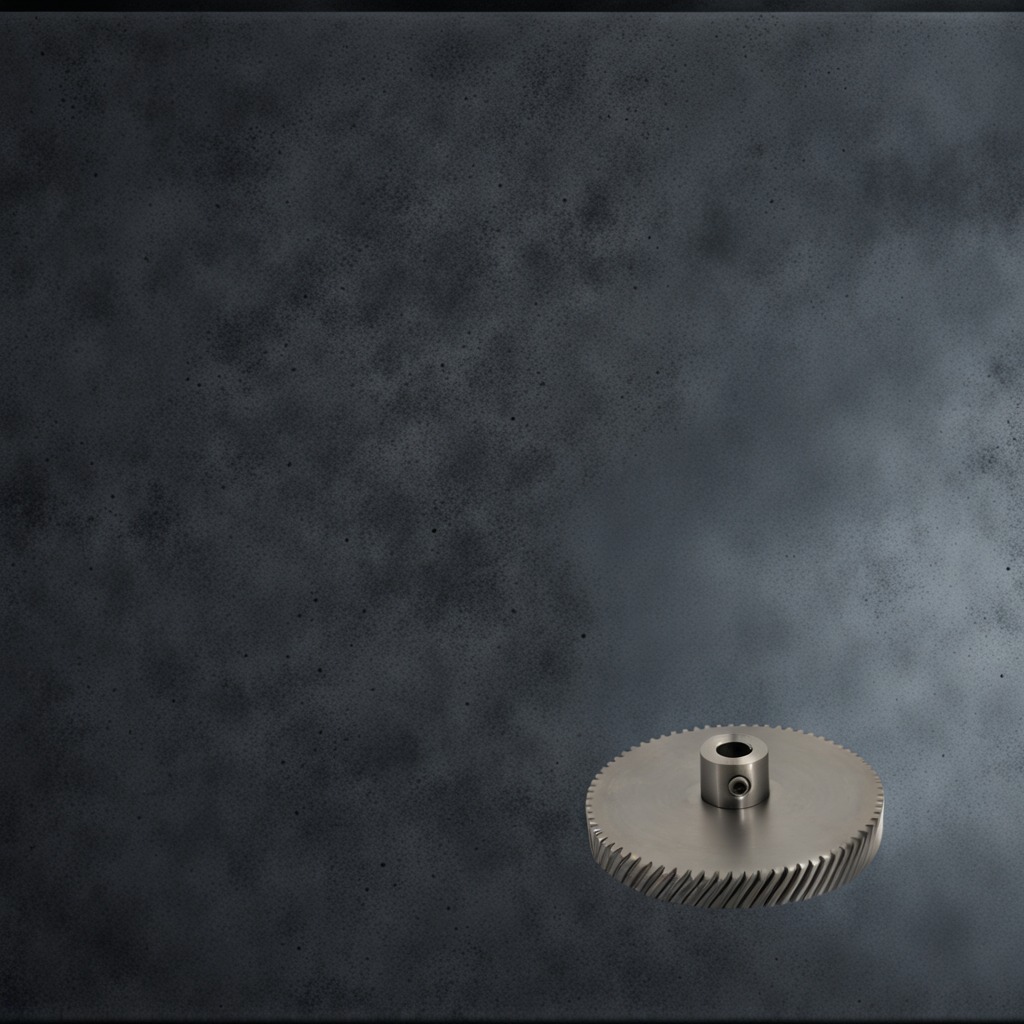
A steel gear with teeth is lying on a clean granite table inside a workshop at night dim ambient light soft shadows worn but